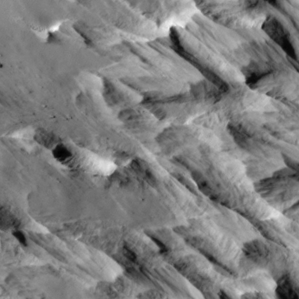
Label: non_frost